Field crop: tomato
Growth stage: 1
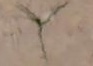
Species: cyperus